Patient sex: M
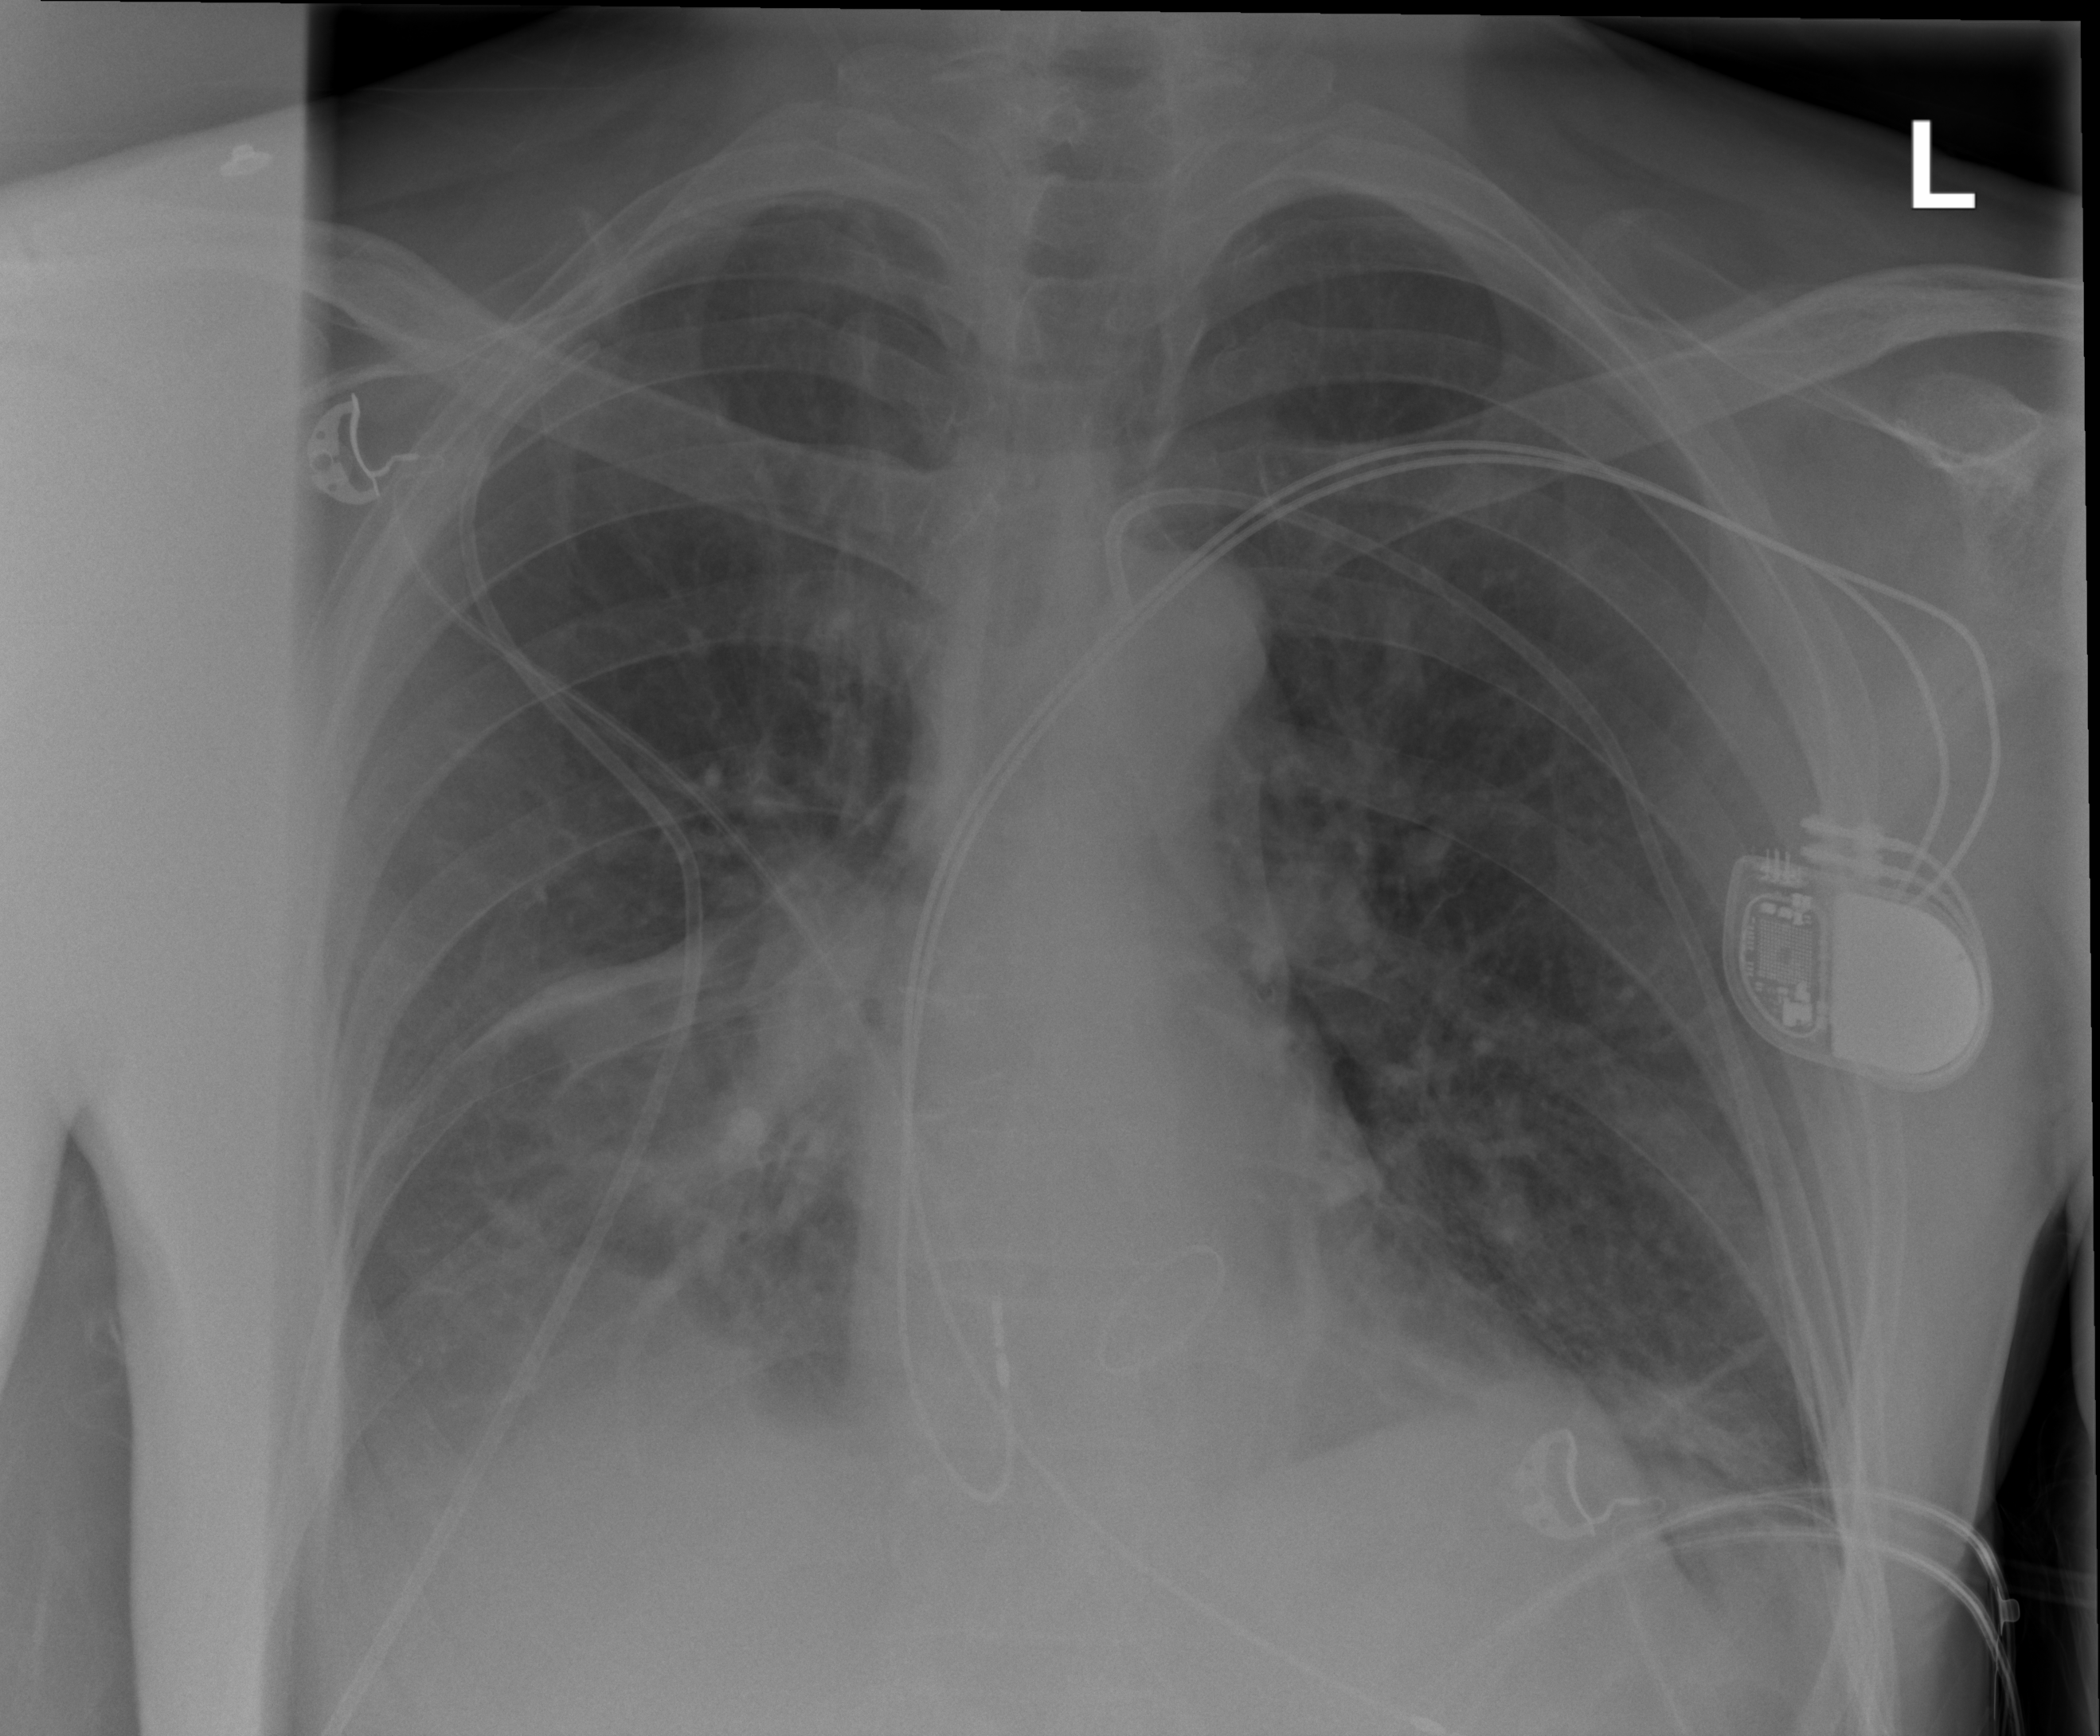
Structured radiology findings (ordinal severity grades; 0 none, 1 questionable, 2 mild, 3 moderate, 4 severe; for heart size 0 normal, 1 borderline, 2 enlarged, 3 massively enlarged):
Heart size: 0
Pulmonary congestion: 0
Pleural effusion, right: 3
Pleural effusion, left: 2
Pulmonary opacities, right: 3
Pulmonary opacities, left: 2
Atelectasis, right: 3
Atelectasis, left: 2